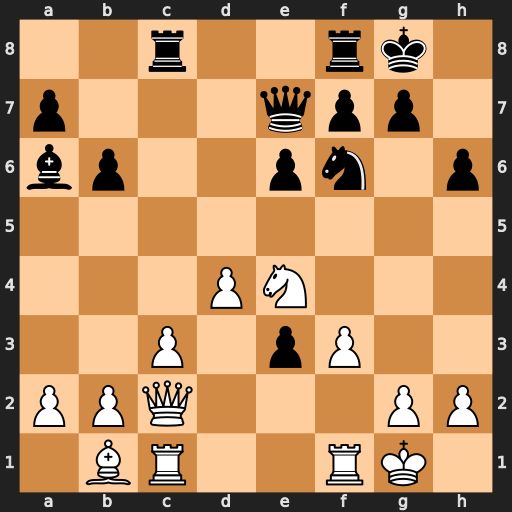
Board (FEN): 2r2rk1/p3qpp1/bp2pn1p/8/3PN3/2P1pP2/PPQ3PP/1BR2RK1
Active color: w
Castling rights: -
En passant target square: -
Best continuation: Nxf6+ Qxf6 Qh7#